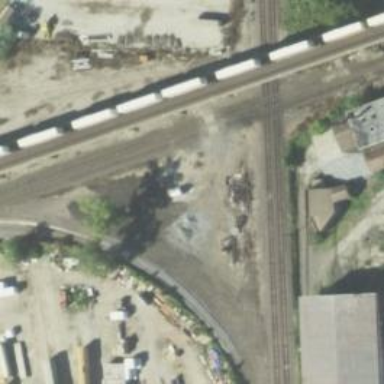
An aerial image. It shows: Junction on the railway.